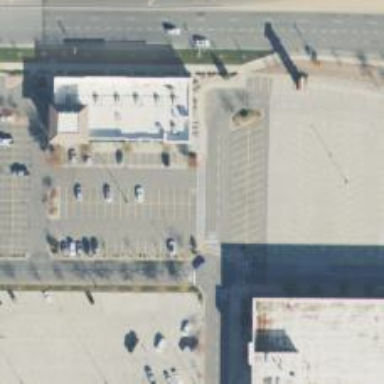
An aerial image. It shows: Parking space.